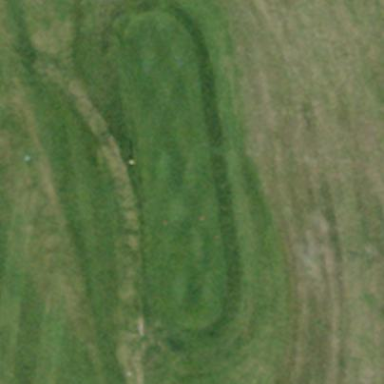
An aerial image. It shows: Golf tee.